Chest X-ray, PA view. Patient: 39 years old, sex M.
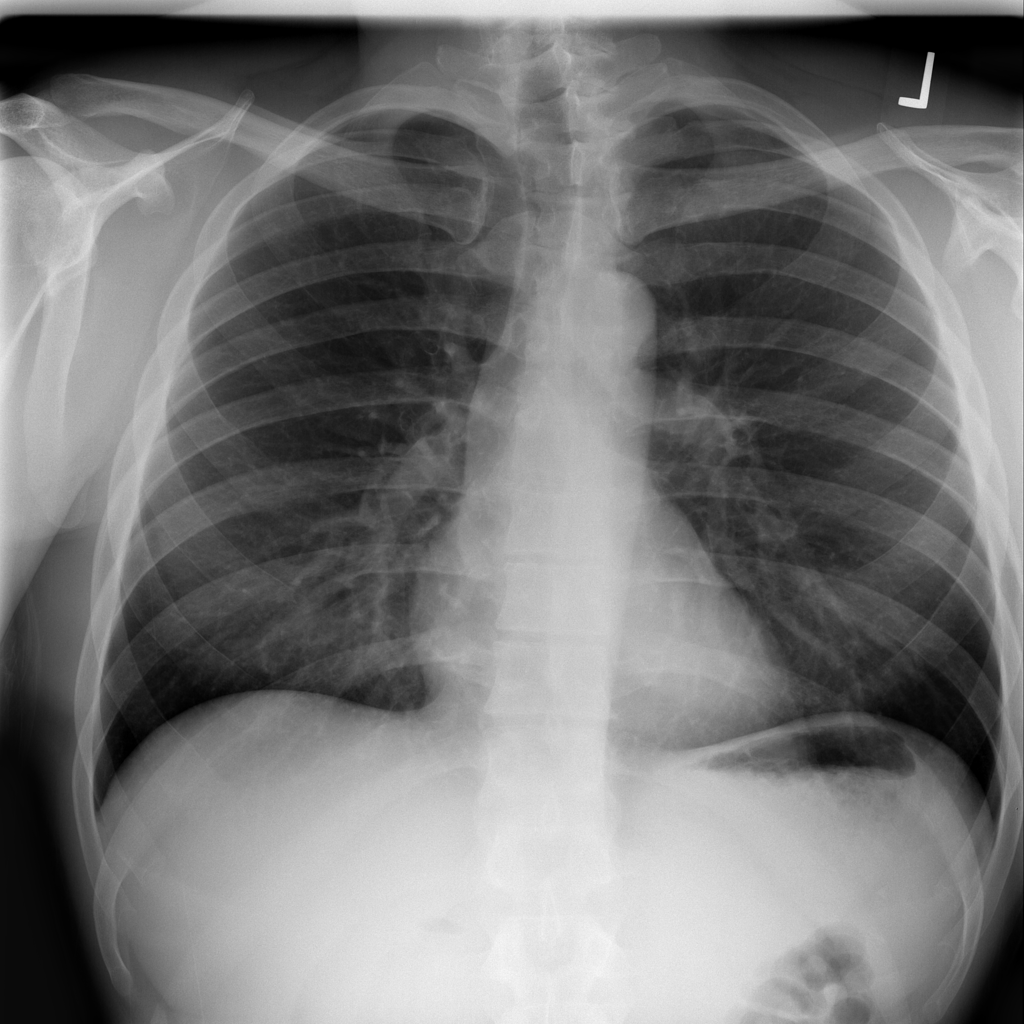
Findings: No Finding